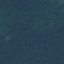
Land use / land cover: Forest